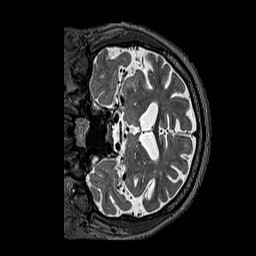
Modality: T2w
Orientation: coronal
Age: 58
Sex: male
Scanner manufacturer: siemens
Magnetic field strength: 3 T
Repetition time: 3.2 s
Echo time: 0.567 s